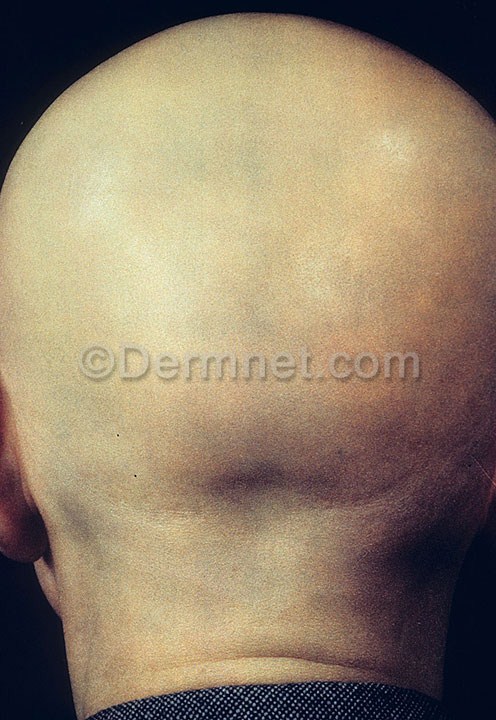
Disease: Hair Loss Photos Alopecia and other Hair Diseases